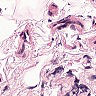
Metastatic tissue present: no